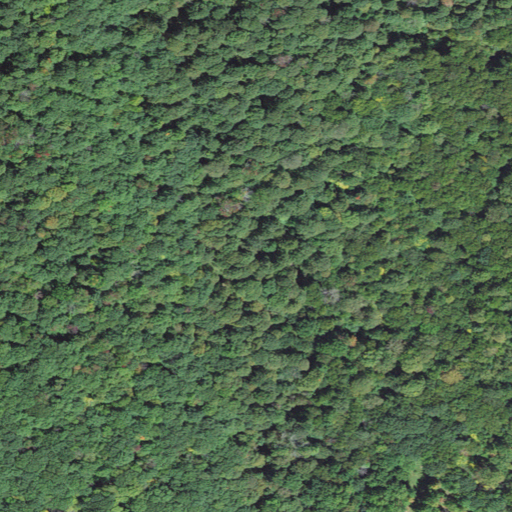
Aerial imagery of cliff(s) in Massachusetts named Raven Rocks containing deciduous forest and mixed forest